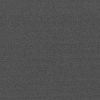
Atmospheric dust classification: dusty